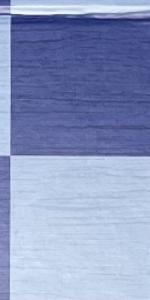
Label: Empty